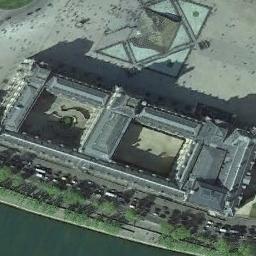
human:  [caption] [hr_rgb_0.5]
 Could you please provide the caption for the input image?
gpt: Some trees are beside the palace .

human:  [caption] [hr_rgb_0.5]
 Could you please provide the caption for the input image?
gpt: The gray palace has two courtyards and a square is in front of the palace .

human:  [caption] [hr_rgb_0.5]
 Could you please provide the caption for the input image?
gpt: The palace is on the open place next to the water .

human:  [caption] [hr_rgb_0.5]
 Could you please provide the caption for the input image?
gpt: The palace is surrounded by bare land .

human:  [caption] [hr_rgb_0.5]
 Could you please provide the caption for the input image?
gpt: There are some green trees and an open square beside the black palace .